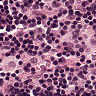
Metastatic tissue present: no